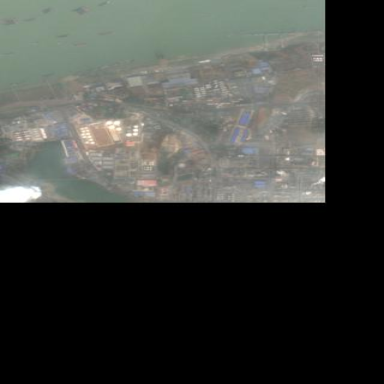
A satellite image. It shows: Industrial area designated for petrochemical activities.